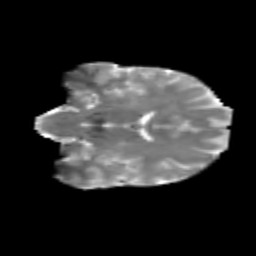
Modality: T2w
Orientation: coronal
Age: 30
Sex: female
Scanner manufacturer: siemens
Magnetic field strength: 3 T
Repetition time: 1.8 s
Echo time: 0.07 s